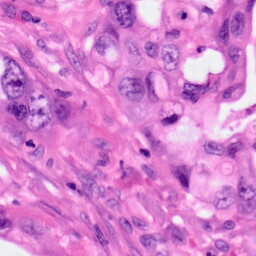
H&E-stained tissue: Pancreatic